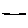
Label: line